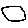
Label: hexagon